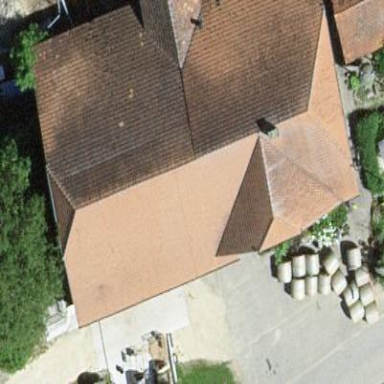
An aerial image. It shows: Farm building.